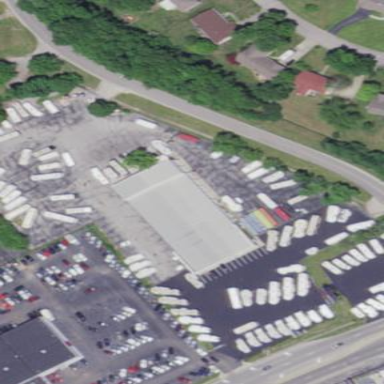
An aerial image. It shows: Caravan shop located in building.